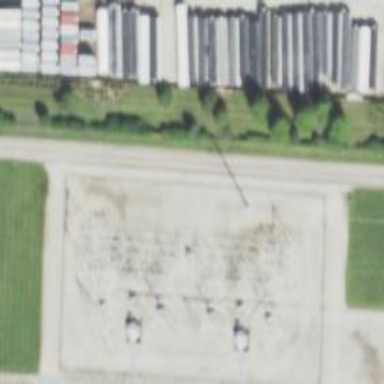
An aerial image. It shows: Transmission level substation.